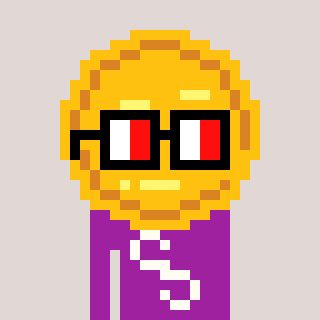
a pixel art character with square glasses with black frames and red eyes, a medal-shaped head and a magenta-colored body on a warm background